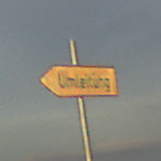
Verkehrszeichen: UmleitungswegweiserLinksweisend
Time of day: SunriseSunset
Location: Outdoor (Nature)
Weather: PartlyCloudy
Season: Summer
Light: Natural